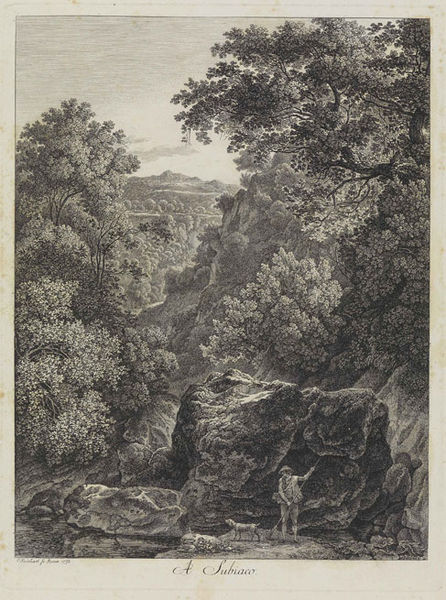
Titel: A Subiaco
Künstler: Johann Christian Reinhart
Standort: Karlsruhe
Institution: Staatliche Kunsthalle Karlsruhe
Schlagwörter: hat, white, black, country, dark, green, old, print, plant, wood, cliff, clouds, man, rock, rocks, sky, stone, tree, hill, hills, landscape, mountain, mountains, nature, horizon, trees, boy, male, forest, bushes, garden, path, plants, view, drawing, black and white, animals, dog, dogs, etching, illustration, sketch, romantic, romanticism, cliffs, person, ravine, valley, day, spring, glade, leaves, pastoral, plan, vertical, detail, pencil, bush, farmer, branches, figure, leaf, cave, sheep, shrubs, shepard, sheperd, work, land, outdoor, worker, tan, branch, stones, stick, shepherd, staff, pet, text, pole, woods, hound, boulder, lonely, rake, natural, hunter, rocky, shovel, alone, wild, scenery, hunting, 19th century, panorama, crozier, 18th century, landscpe, jungle, solitary, bsuhes, thick, formation, explorer, outlook, a, wildernis, exploring, sof, mn, secluded, pointer, a subiaco, single, glad, soods, treesdog, hideout, lnsaxpw, difuew, rewwa, reunk, eoxk, moaa, cinwa, aronwa, ardd, hr, auvixo, subiaco, portrait orientation, roky crags, rocky scene, rockes